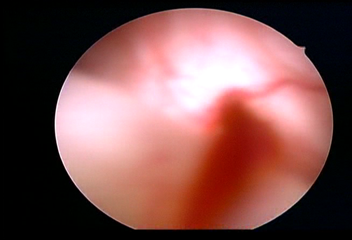
Modality: WLC
Class: Normal mucosa
Bladder cancer association: No